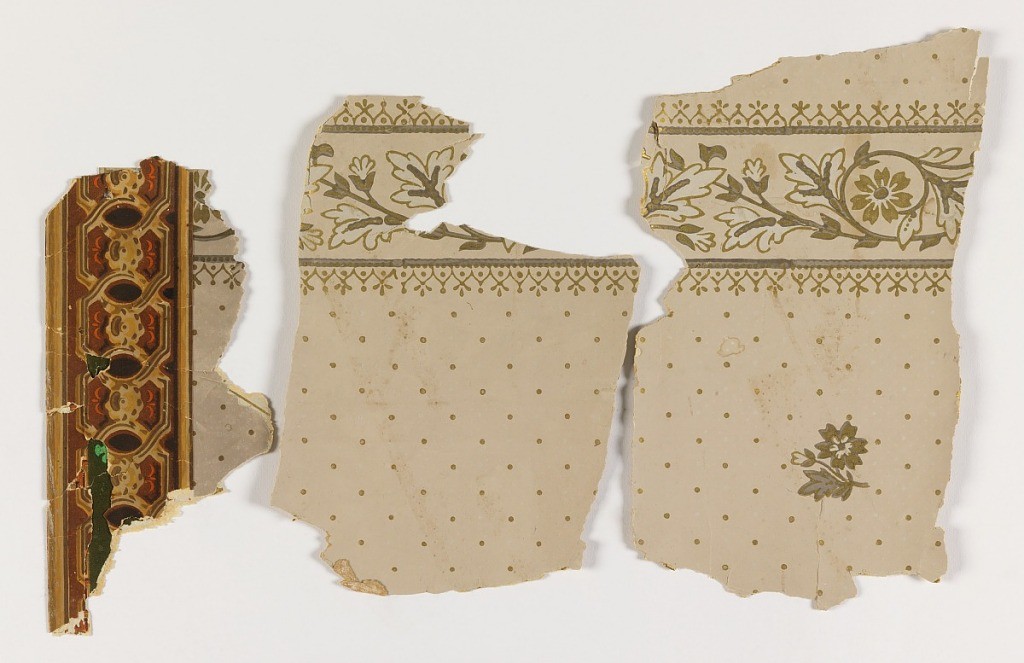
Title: Sidewall
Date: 1860–1915
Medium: Machine-printed and flocked
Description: An assortment of wallpapers, many still layered together. Ranging in date from c. 1860-1915.